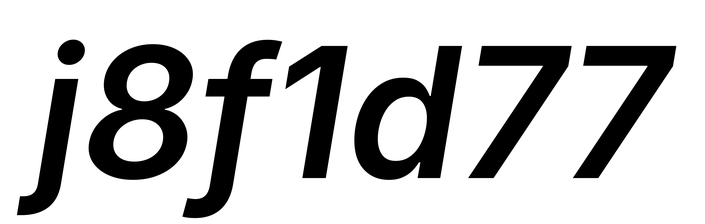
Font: Inter-Italic_SemiBold_Italic